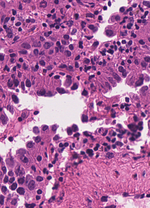
Tumor epithelial tissue: yes
Tumor-associated stroma tissue: yes
Normal tissue: no